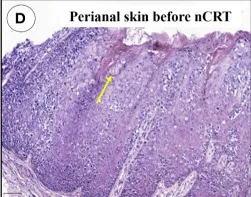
The results of colonoscopy and pathology. Pathology of biopsied perianal skin before nCRT, Paget's like tumor cells could be found, marked in yellow arrow.
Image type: pathology (h&e)